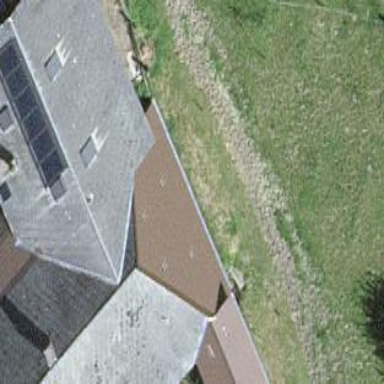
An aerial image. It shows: Farm building.